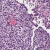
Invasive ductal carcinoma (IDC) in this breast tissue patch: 0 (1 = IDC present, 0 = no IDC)